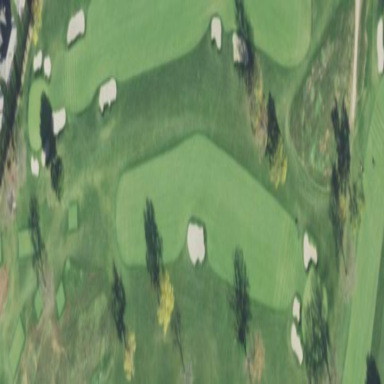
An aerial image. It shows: Rough area on grassy golf course.